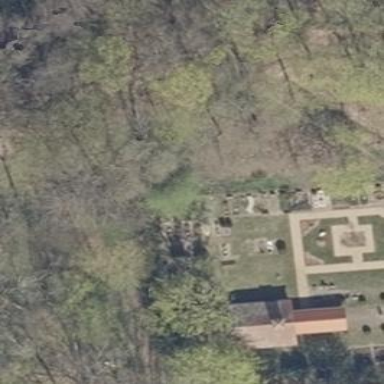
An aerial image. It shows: Cemetery surrounded by fence.